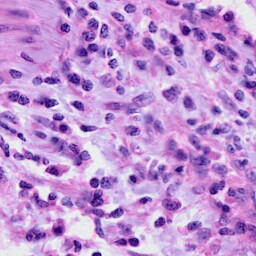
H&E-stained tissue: Cervix